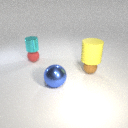
small brown rubber sphere below large yellow rubber cylinder